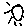
Label: sun